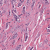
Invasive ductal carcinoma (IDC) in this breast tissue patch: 1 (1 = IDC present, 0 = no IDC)